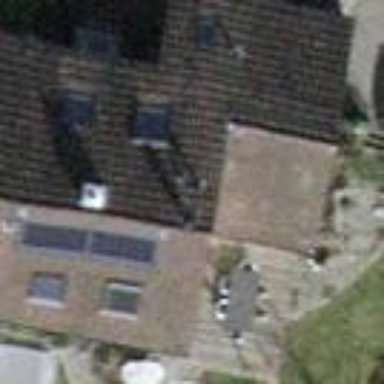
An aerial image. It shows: Building with tile roof.